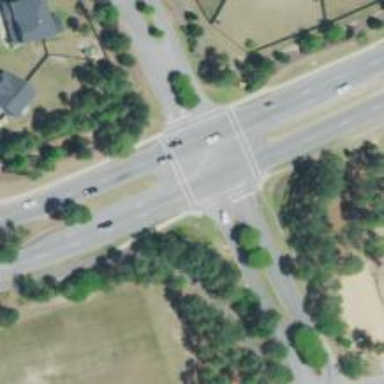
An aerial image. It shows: Marked road crossing.